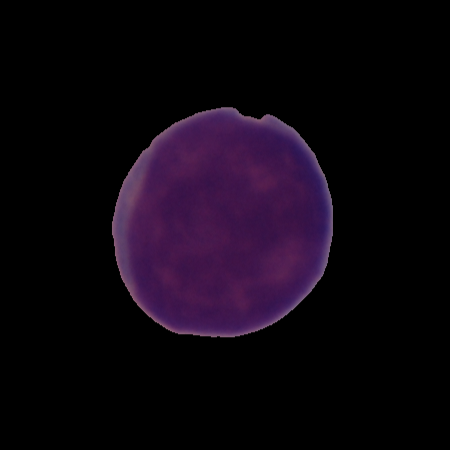
Label: cancer